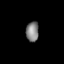
Tissue: lung
Cell type: Epithelial cells
Senescence score: 0.1848
Nuclear area (px): 252
Mean DAPI intensity: 127.238